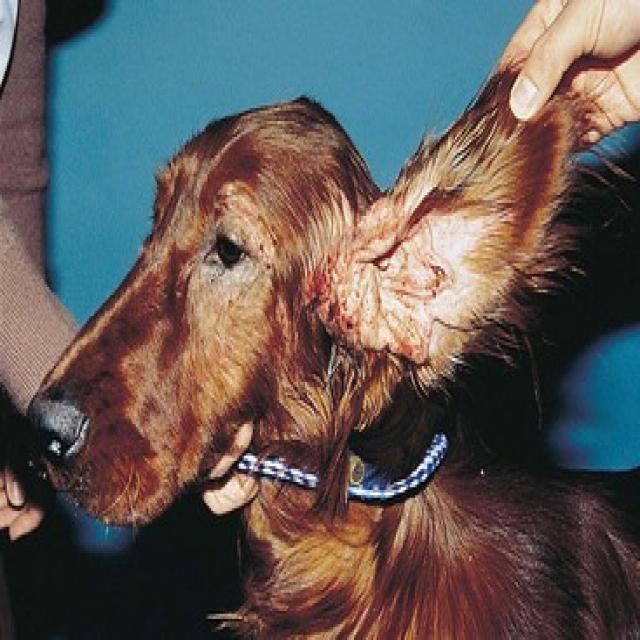
Canine hypersensitivity reaction — allergic skin response with urticaria, erythema, pruritus, and angioedema. May be food, environmental, or flea allergy related.